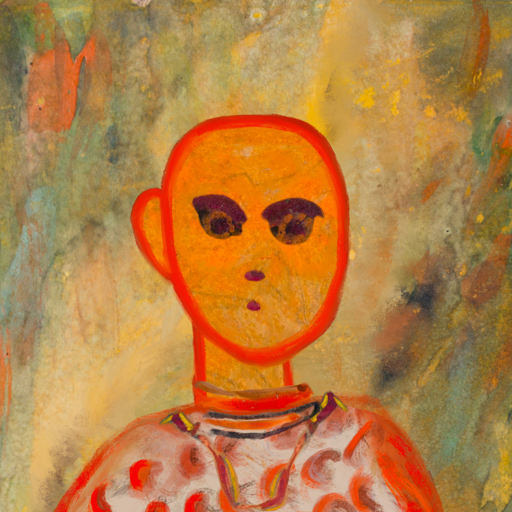
Background: Comrade, Head And Neck Front: Sisters, Face Front: Doll, Bust: Rupkatha, Hair Front: Blank, Head Accessory: Blank, Second Necklace: Gypsy_Mother_1, Necklace: Experience, Baby: Blank